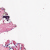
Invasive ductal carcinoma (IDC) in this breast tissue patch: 0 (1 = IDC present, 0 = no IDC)